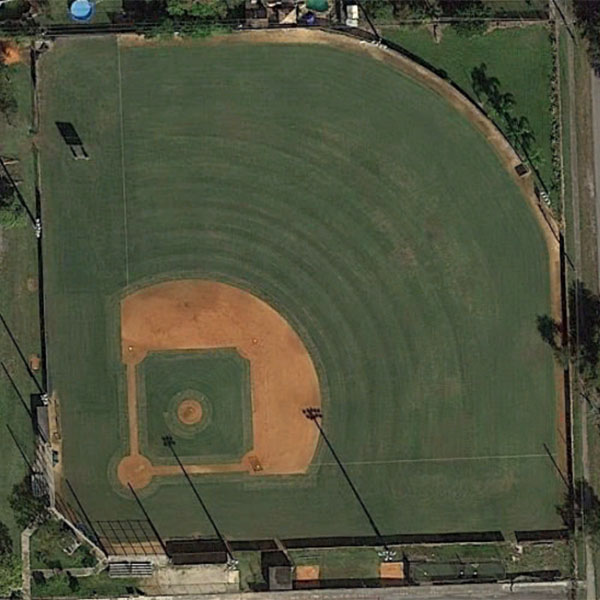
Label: BaseballField